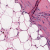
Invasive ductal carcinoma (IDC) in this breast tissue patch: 0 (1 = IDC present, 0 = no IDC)